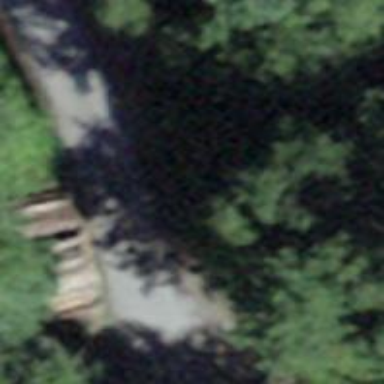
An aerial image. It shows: Unclassified road on bridge.